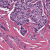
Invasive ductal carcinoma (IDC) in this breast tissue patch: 0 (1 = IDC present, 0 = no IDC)